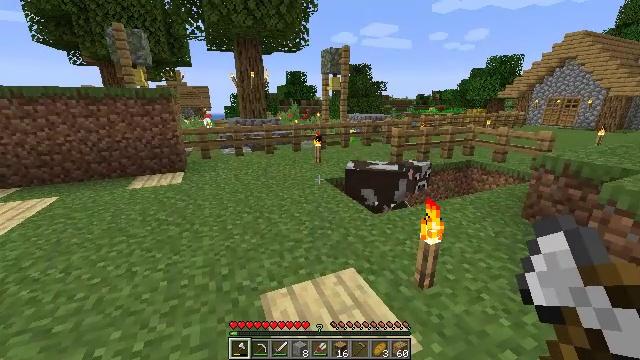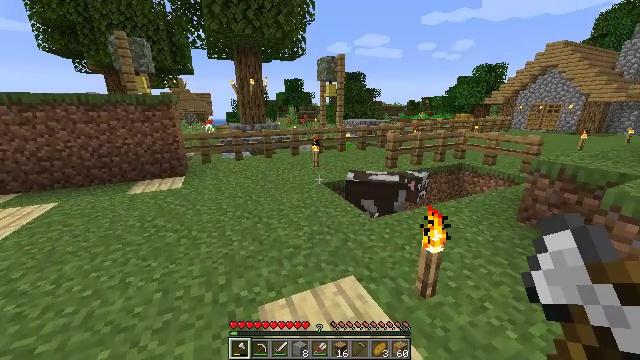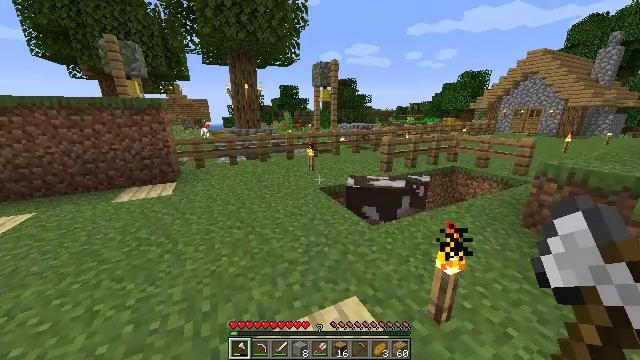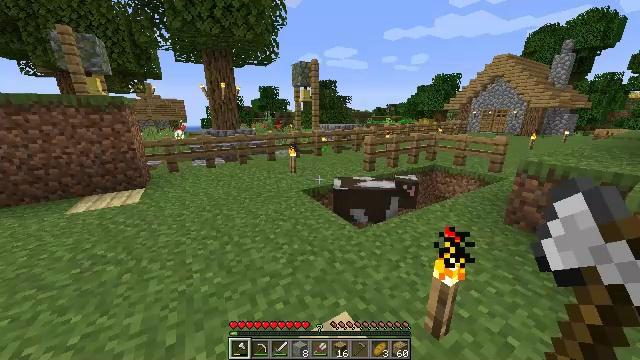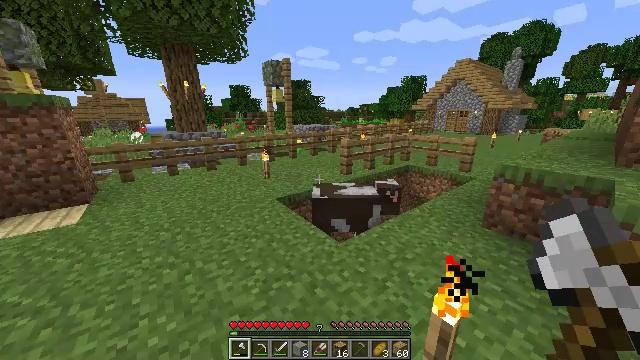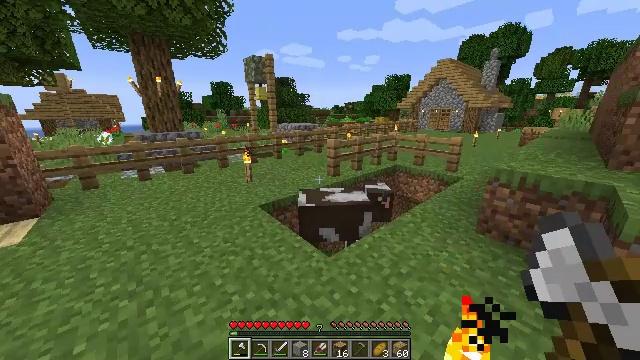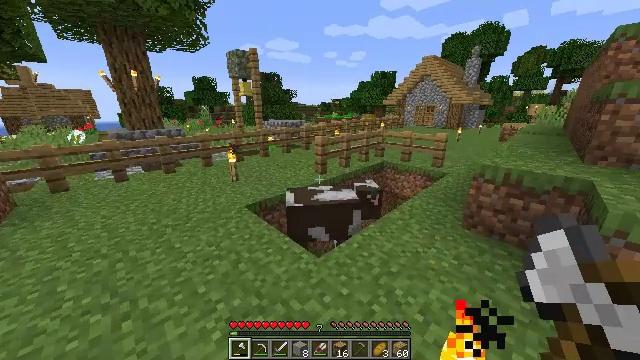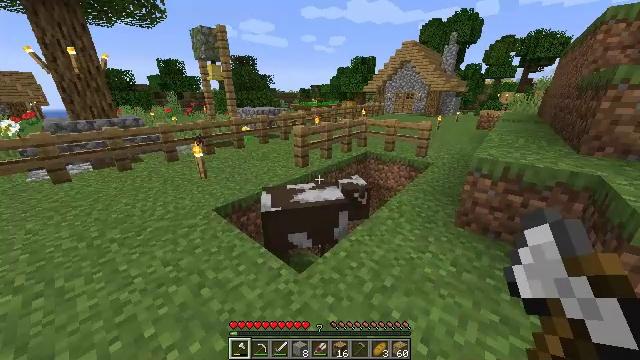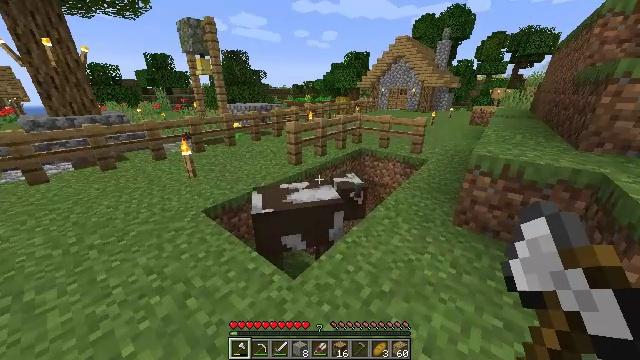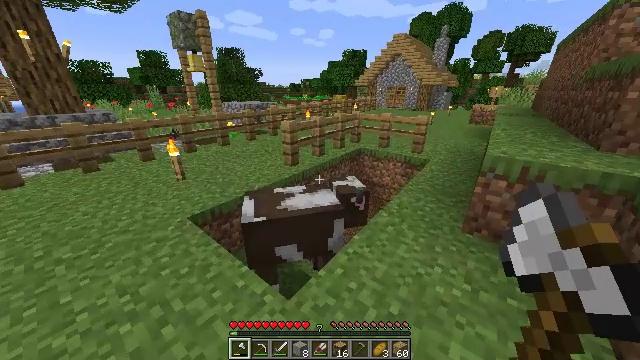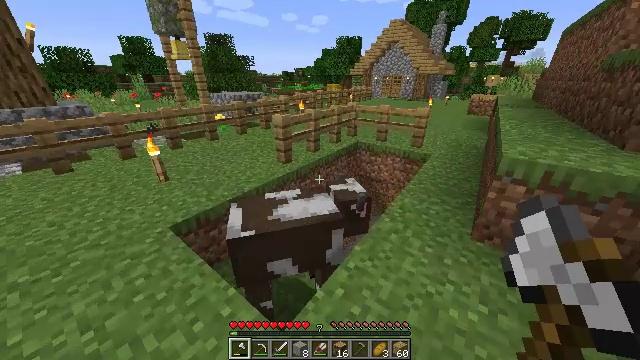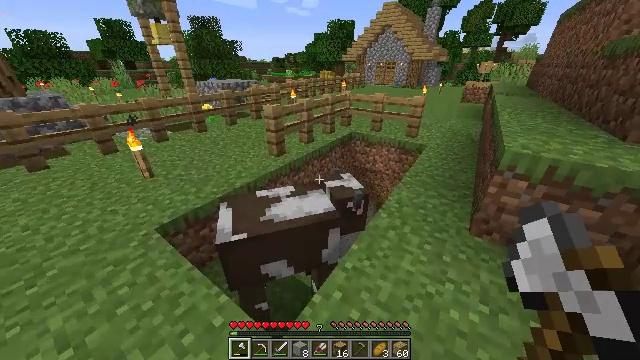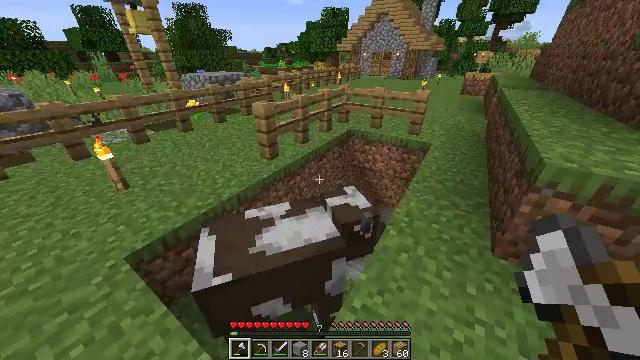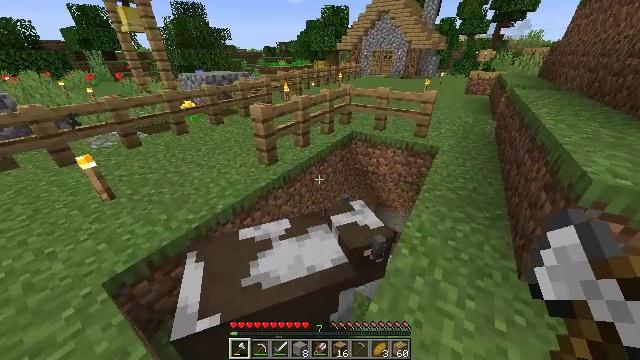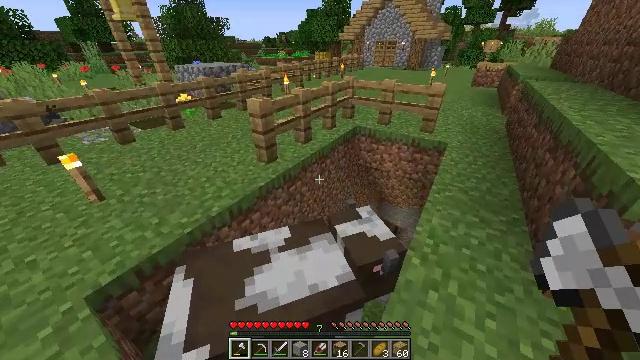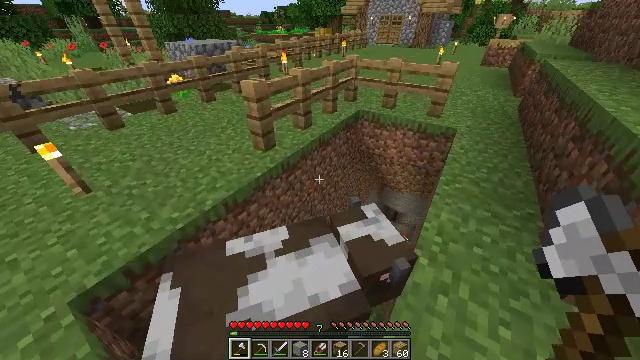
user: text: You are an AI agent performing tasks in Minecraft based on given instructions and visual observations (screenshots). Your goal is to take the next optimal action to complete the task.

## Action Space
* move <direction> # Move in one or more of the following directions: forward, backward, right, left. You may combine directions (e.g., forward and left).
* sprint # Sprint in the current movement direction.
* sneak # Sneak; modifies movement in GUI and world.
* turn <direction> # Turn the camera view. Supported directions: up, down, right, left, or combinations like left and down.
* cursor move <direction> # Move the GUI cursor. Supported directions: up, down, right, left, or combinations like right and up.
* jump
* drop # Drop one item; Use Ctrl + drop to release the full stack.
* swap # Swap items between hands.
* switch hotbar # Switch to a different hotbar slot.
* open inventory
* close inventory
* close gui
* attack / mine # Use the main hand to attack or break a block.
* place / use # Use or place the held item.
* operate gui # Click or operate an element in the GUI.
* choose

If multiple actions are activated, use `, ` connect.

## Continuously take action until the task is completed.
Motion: motion action
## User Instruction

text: Kill mobs.
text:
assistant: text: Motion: move forward, sprint
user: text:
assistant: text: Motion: move forward, sprint, turn right
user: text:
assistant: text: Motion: move forward, sprint, turn right
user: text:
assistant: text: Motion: move forward, sprint, turn right
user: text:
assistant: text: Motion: move forward, sprint, turn right
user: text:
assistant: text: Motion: move forward, sprint, turn right
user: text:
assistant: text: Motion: move forward, sprint, turn right and down
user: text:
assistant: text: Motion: move forward, sprint, turn right and down
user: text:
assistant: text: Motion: move forward, sprint
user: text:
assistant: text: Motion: move forward, sprint, turn right and down
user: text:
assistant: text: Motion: move forward, sprint, turn right and down
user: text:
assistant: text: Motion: move forward, sprint, turn right and down
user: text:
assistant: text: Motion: move forward, sprint
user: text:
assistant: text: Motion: move forward, sprint, turn down
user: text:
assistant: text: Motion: move forward, sprint, turn down
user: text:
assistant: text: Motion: move forward, sprint, turn down
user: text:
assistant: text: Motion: move forward, sprint, turn down, attack / mine
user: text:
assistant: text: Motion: move forward, sprint, attack / mine
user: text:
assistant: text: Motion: move forward, sprint, attack / mine
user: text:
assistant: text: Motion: move forward, sprint, turn down, attack / mine
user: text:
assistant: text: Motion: move forward, sprint, turn down
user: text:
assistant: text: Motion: move forward, sprint
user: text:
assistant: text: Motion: sprint, turn down
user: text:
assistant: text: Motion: turn down
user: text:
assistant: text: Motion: turn down
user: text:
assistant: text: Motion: turn down
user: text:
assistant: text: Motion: turn left and down
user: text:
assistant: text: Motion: turn left and down
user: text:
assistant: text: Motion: turn left
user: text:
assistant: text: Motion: turn left and up